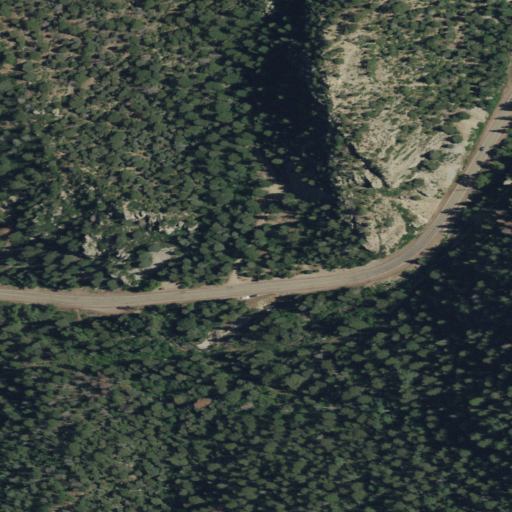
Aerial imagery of valley in New Mexico named Yerba Canyon containing evergreen forest, open development, deciduous forest, and low intensity development